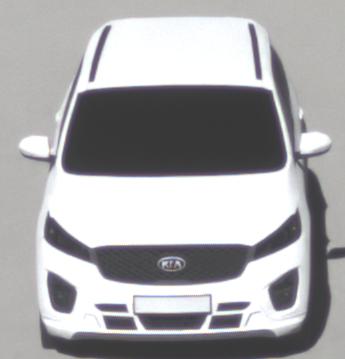
Make: KIA
Model: Sorento 2.2 CRDi
Detailed model: Sorento (UM)
Model produced from: 2015/03
Model produced until: 2017/10
Doors: 5
Color: white
Road condition: dry road
Daytime: morning or afternoon
Contrast: high contrast